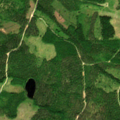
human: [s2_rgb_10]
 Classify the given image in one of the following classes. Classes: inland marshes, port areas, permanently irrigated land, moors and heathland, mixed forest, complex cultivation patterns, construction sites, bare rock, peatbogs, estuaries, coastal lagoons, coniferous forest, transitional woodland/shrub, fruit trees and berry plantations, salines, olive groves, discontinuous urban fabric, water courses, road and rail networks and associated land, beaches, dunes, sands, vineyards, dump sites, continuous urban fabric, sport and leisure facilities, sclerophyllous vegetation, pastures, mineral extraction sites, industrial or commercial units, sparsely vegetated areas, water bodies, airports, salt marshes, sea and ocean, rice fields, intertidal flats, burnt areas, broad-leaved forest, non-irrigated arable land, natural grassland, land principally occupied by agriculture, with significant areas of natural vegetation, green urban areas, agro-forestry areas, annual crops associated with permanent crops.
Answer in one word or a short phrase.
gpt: coniferous forest, mixed forest, transitional woodland/shrub